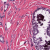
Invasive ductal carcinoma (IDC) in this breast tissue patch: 0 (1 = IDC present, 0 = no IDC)